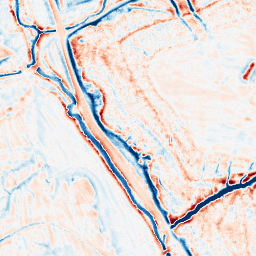
Category: edge_preserving
Decomposition family: bilateral
Decomposition parameters: d: 15
sigma_color: 150
sigma_space: 75
Upsampling method: lanczos
Upsampling parameters: scale: 8
Upsampling scale: 8